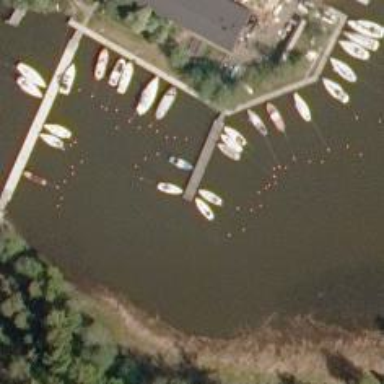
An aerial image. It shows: Yachting club.